Brain MRI, t2w sequence, axial 2D slice.
Patient: age 30, sex M, weight 78 kg, height 1.78 m
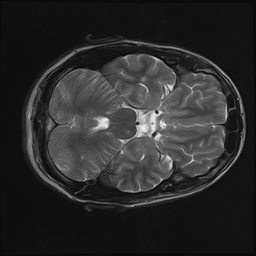